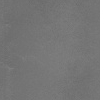
Atmospheric dust classification: dusty